Field crop: maize
Growth stage: 1
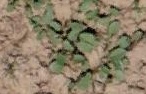
Species: convolvulus